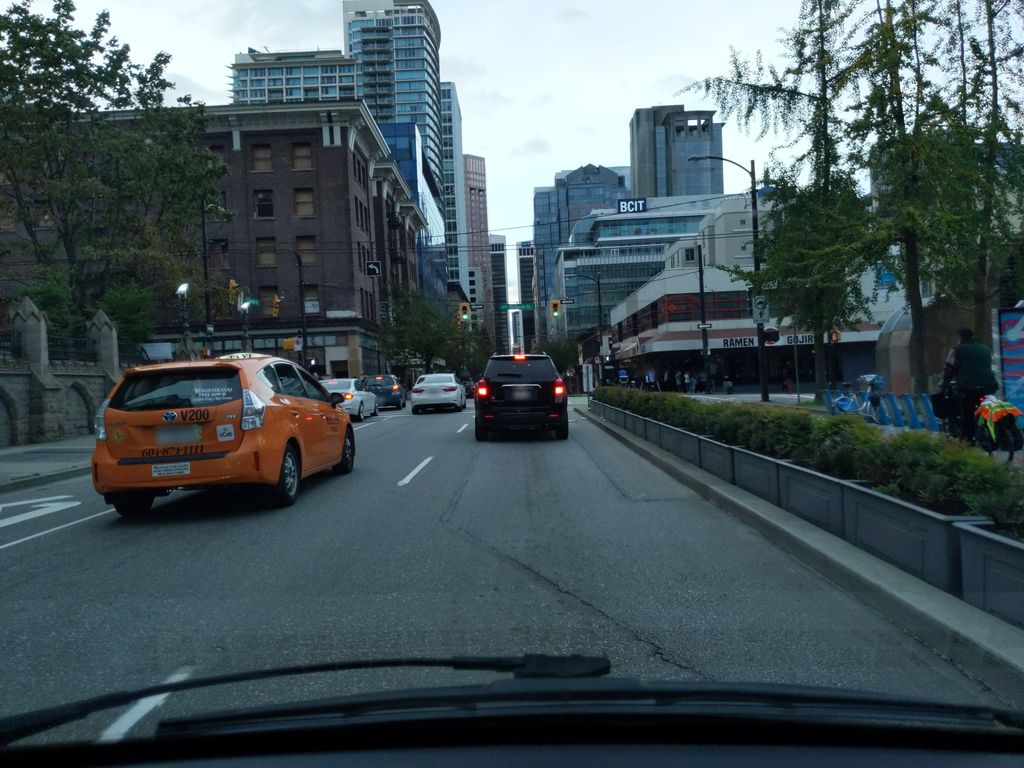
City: vancouver